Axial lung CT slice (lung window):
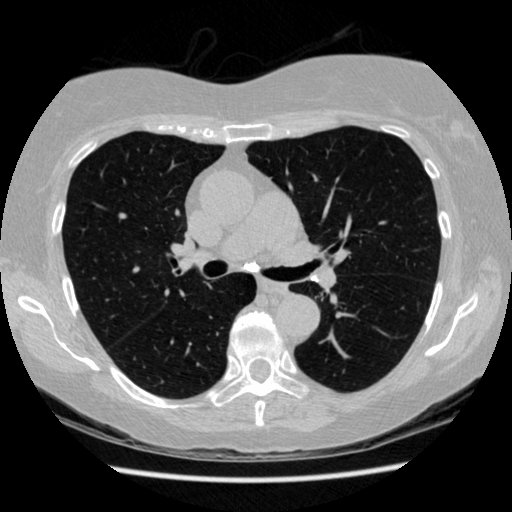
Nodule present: no